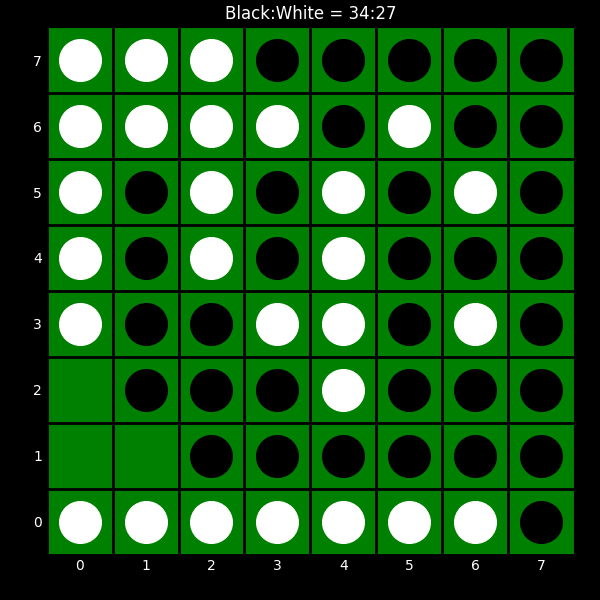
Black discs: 34
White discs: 27